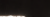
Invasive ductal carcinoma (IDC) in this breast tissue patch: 0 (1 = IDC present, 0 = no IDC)